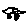
Label: car